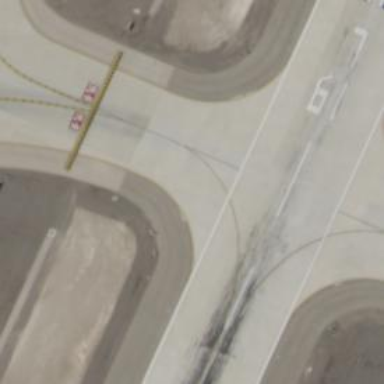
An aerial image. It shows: View of taxiway at the airport.